Interaction volume radius: 5 \u00c5
Interaction volume height: 30 \u00c5
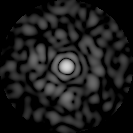
Disorder parameter: 0.8471